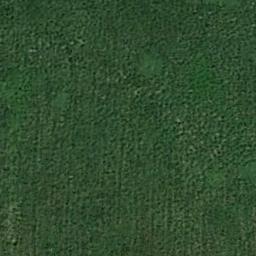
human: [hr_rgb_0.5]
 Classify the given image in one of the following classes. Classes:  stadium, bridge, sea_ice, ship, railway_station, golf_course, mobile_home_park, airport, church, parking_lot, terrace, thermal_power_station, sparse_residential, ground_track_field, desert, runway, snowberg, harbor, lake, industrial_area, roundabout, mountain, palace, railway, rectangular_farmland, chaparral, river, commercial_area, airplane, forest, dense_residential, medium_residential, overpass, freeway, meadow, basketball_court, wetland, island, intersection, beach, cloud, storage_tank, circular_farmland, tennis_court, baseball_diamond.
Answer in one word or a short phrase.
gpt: meadow